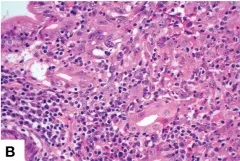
Histologic features of the SMARCA4-deficient undifferentiated carcinoma. Higher magnification showed several glands [, X400.
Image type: pathology (h&e)